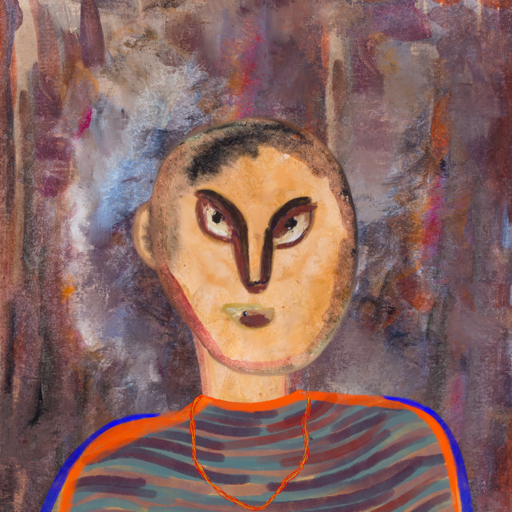
Background: Hypocrite, Head And Neck Front: Childish, Face Front: After_Raid, Bust: Experience, Hair Front: Blank, Head Accessory: Blank, Second Necklace: Gypsy_Mother_2, Necklace: Blank, Baby: Blank